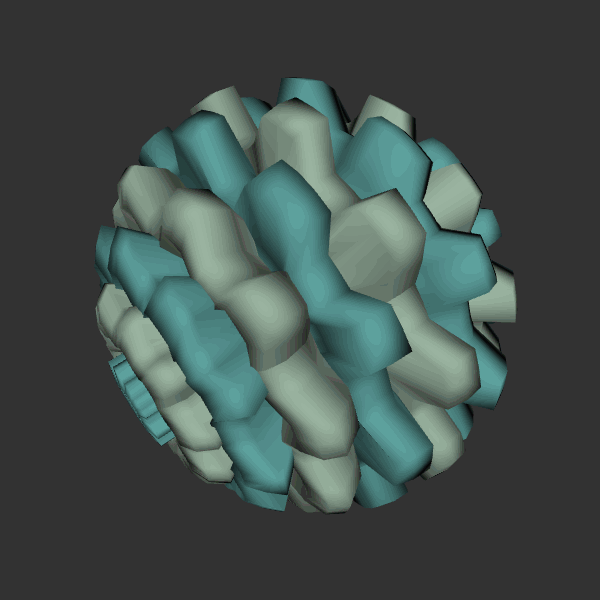
Background: dark